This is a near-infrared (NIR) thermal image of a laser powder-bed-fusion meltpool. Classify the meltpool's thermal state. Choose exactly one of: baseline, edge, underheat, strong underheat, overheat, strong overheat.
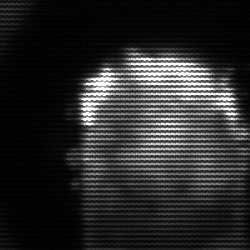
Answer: baseline